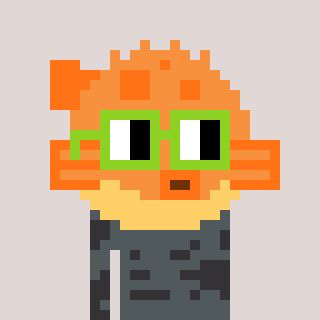
a pixel art character with square light green glasses, a pufferfish-shaped head and a grayscale-colored body on a warm background